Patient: sex M, age 68
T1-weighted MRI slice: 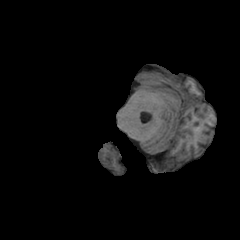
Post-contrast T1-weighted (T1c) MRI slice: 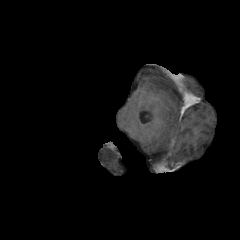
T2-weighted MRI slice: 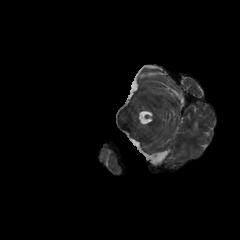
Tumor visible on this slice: no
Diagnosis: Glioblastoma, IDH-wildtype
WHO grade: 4